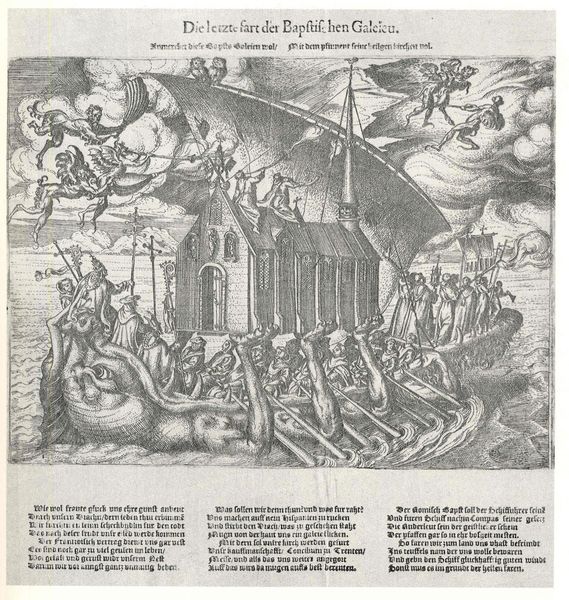
Titel: Die letzte fart der Bapstischen Galeieu
Institution: (Seriendruck)
Schlagwörter: berg, dunkel, himmel, körper, mann, meer, schatten, wasser, wolken, landschaft, menschen, see, ufer, bewegung, fenster, grau, hell, licht, männer, schwarz, stützen, säulen, tür, weiss, dach, haus, tiere, wolke, gedränge, architektur, mensch, hände, ferne, horizont, natur, wind, kirche, auge, arbeit, boot, fensterläden, fliegen, kamin, ruder, turm, engel, füße, gischt, schiff, schrift, segel, wellen, mast, grafik, graphik, spalten, türe, pilaster, rand, figuren, dampf, untergang, wehen, bishop, church, fight, men, papst, white, karikatur, arm, black, gray, grey, symbolism, ruderer, rudern, inschrift, print, kreuz, religion, druck, druckgrafik, seite, illustration, text, buchstaben, überschrift, dämon, darstellung, buhc, fisch, hölle, leiden, teufel, angel, angels, cloud, clouds, heaven, satyr, sky, seelen, priester, religiös, boat, building, house, sea, ship, water, german, wal, zeilen, putten, pirates, battle, flying, myth, ungeheuer, cross, sail, sailors, storm, sakralbau, cherub, fahrt, monster, kriche, latein, strebepfeiler, dachreiter, überfahrt, reformation, war, arche, noah, god, mythical, galeere, fish, spire, paddles, dragon, rahe, galere, row, walfisch, page, creature, schruft, latin, wierd, chapel, floating, surreal, tierisch, schoff, monsters, hais, rowing, oar, oars, krihe, demon, demons, weird, viking, fairytale, creatures, vikings, fart, galeieu, die letzte fahrt der baptist'schen gakku, gakku, flyinh, deomon, texting